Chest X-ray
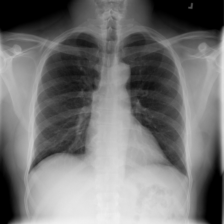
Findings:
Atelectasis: positive
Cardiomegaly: negative
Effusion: negative
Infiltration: negative
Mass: negative
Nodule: negative
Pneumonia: negative
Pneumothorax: negative
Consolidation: negative
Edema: negative
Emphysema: negative
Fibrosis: negative
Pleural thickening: negative
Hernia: negative